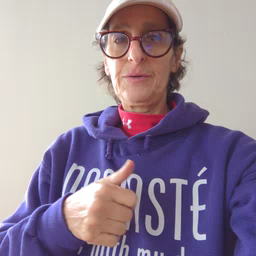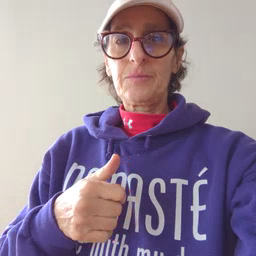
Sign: will